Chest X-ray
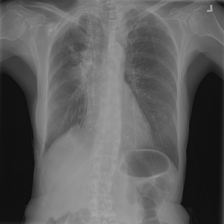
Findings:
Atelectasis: negative
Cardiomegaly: negative
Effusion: negative
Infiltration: negative
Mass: negative
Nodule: positive
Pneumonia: negative
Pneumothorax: negative
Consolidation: negative
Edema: negative
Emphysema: positive
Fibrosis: negative
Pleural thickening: negative
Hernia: negative